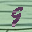
Label: 9